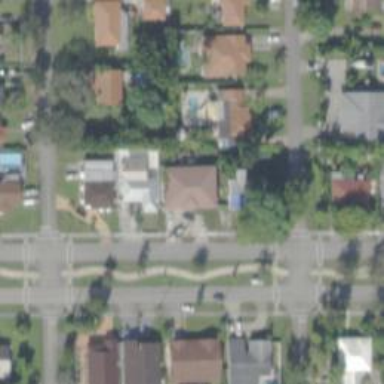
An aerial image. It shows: Footway along the road.